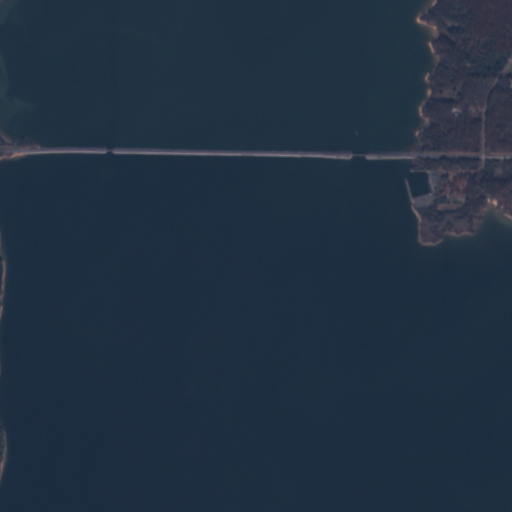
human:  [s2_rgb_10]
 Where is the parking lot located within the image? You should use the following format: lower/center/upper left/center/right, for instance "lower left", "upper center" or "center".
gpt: The parking lot is located in the upper right of the image.
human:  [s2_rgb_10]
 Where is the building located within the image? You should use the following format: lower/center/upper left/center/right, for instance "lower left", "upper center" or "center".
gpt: The building is located in the upper right of the image.
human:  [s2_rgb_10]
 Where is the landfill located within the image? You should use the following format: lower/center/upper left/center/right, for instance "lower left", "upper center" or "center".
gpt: There is no landfill in the image.